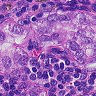
Metastatic tissue present: yes